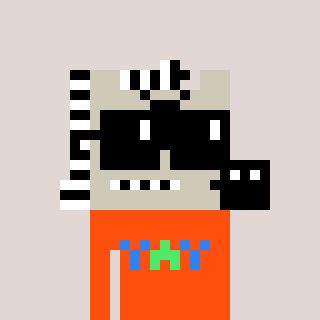
a pixel art character with square black sunglasses, a zebra-shaped head and a orange-colored body on a warm background